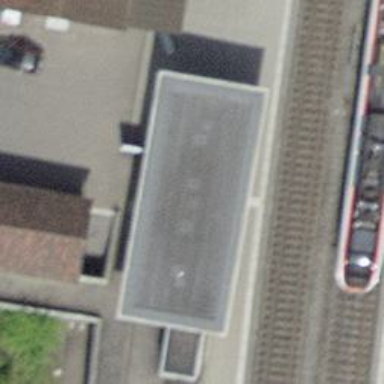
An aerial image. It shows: Flat roofed shelter for public transport.